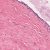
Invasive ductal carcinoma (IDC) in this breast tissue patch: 0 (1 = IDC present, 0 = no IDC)